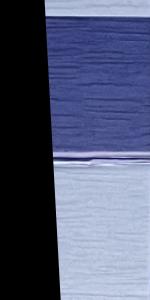
Label: Empty